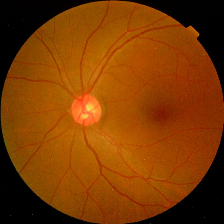
Diabetic retinopathy grade: No DR